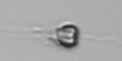
Label: Apedinella